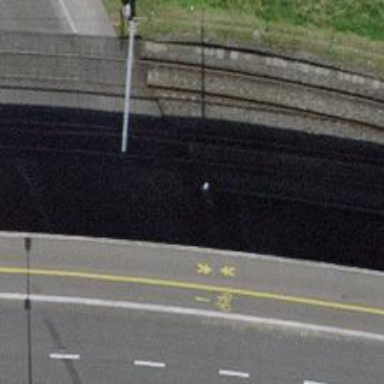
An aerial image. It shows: Level crossing with double half barrier.